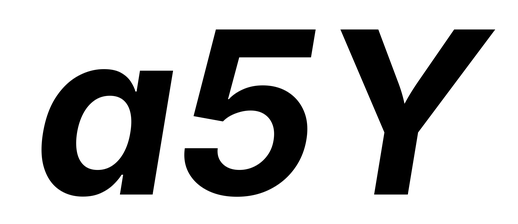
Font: Inter-Italic_Bold_Italic